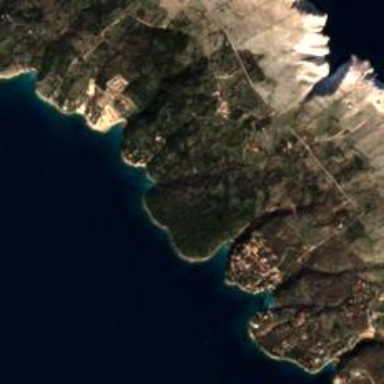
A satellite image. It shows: Beautiful bay with natural surroundings.